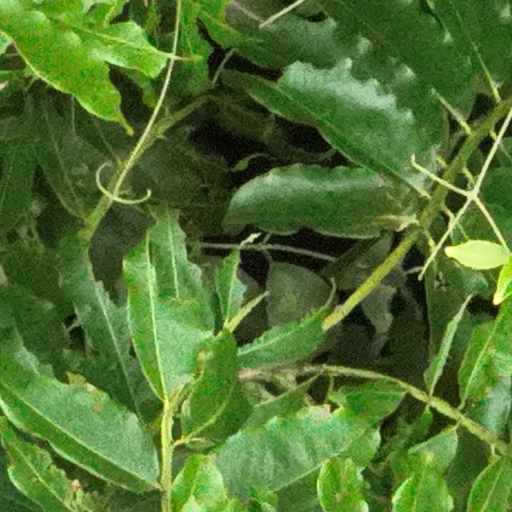
Species: Dipteryx oleifera
GBIF accepted scientific name: Dipteryx oleifera
Crown area (m\u00b2): 251.089